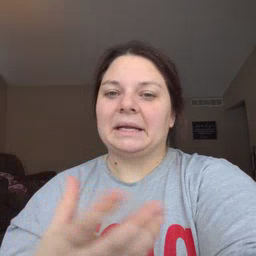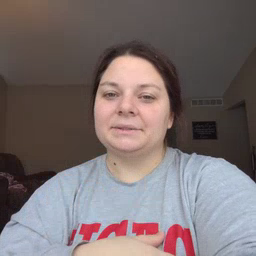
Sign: many